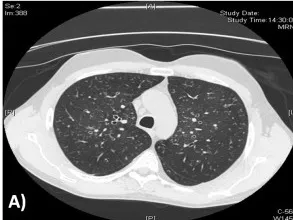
Chest HRCT scan and gross examination of the lungs. HRCT scan: nodular shadows were distributed in a centrilobular fashion, often extending to small branching linear areas of attenuation ("tree-in-bud" pattern).
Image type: radiology (ct)